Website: macys
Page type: customer-info-address
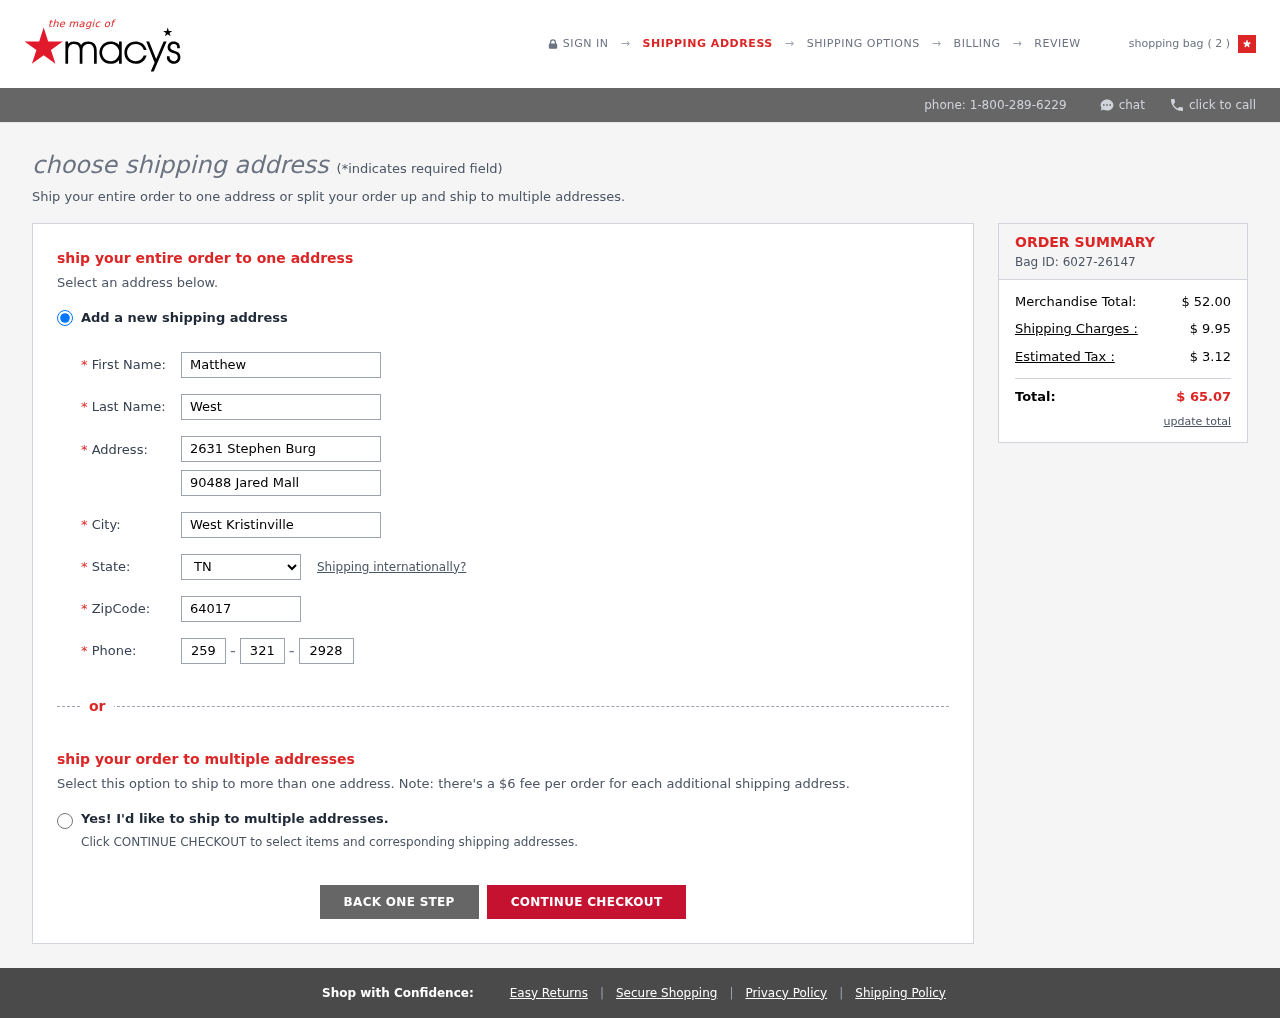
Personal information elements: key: PII_CITY
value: West Kristinville
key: PII_FIRSTNAME
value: Matthew
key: PII_LASTNAME
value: West
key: PII_PHONE_AREA
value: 259
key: PII_PHONE_PREFIX
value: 321
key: PII_PHONE_SUFFIX
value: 2928
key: PII_POSTCODE
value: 64017
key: PII_STATE_ABBR
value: TN
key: PII_STREET
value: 2631 Stephen Burg
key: PII_STREET2
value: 90488 Jared Mall
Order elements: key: ORDER_NUM_ITEMS
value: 2
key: ORDER_ID
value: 6027-26147
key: ORDER_SUBTOTAL
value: $ 52.00
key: ORDER_SHIPPING_COST
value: $ 9.95
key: ORDER_TAX
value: $ 3.12
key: ORDER_TOTAL
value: $ 65.07